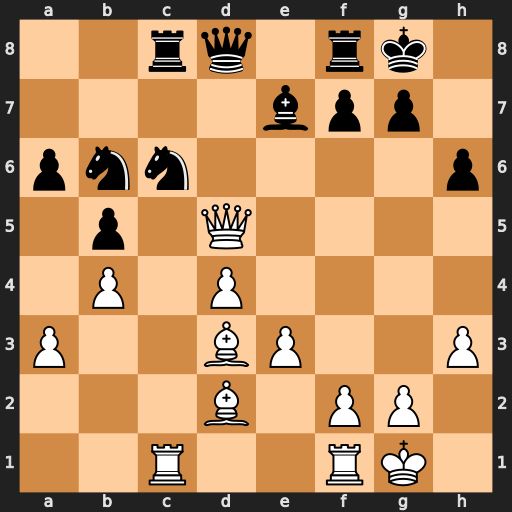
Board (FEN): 2rq1rk1/4bpp1/pnn4p/1p1Q4/1P1P4/P2BP2P/3B1PP1/2R2RK1
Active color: w
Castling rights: -
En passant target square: -
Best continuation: Qe4 f5 Qe6+ Kh8 Rxc6